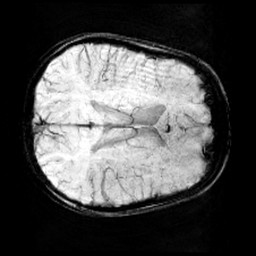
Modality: minIP
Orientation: axial
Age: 10
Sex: female
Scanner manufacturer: siemens
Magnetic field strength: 3 T
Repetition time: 0.027 s
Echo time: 0.02 s